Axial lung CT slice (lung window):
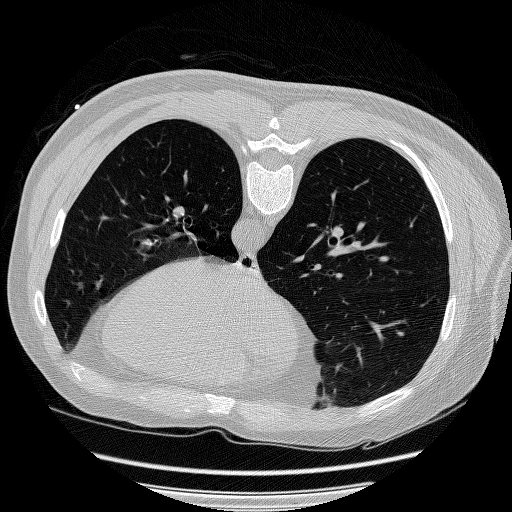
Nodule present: no